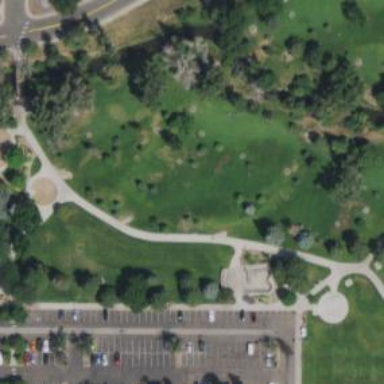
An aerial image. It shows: Disc golf hole.